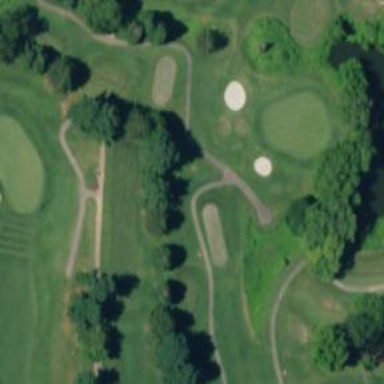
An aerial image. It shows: Pathway for golfing.